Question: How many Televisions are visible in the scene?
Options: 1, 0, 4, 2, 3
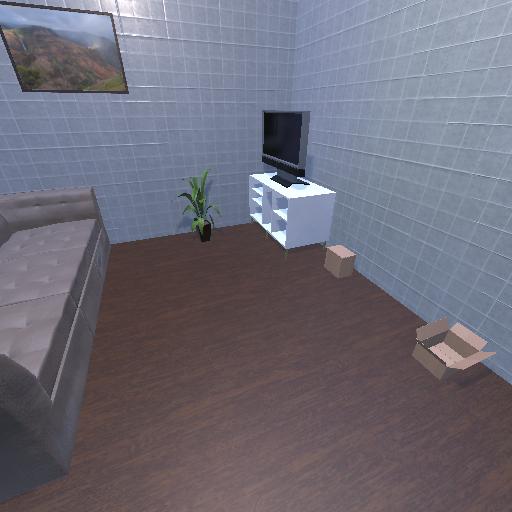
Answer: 1